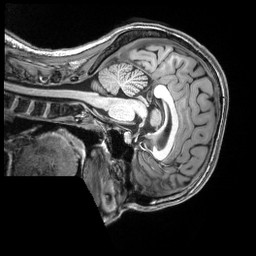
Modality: T1w
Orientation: sagittal
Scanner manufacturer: siemens
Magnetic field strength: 3 T
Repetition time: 2.5 s
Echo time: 0.00343 s